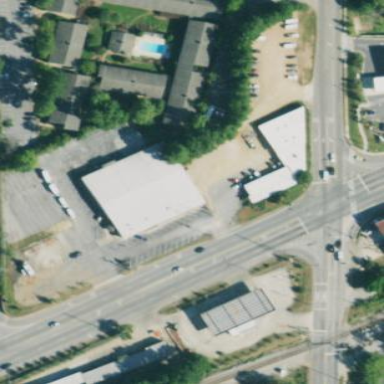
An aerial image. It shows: Building with bowling alley inside.